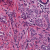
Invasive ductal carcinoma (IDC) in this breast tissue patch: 0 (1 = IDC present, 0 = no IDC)